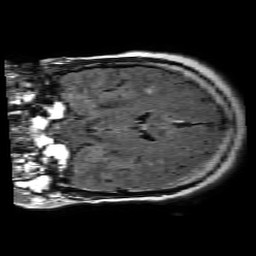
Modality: FLAIR
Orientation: coronal
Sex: female
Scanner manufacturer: philips
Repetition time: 11 s
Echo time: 0.125 s